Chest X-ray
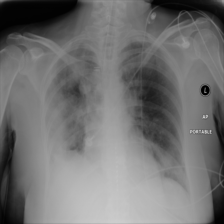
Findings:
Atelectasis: negative
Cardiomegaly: negative
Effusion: positive
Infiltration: negative
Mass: negative
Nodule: negative
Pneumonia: negative
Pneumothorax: negative
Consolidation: negative
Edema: negative
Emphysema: negative
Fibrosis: negative
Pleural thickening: negative
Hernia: negative